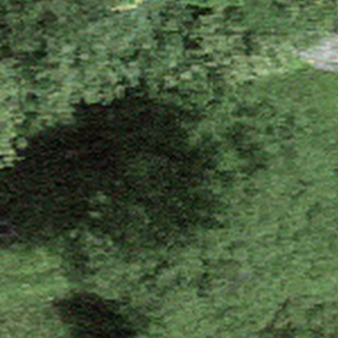
Label: other